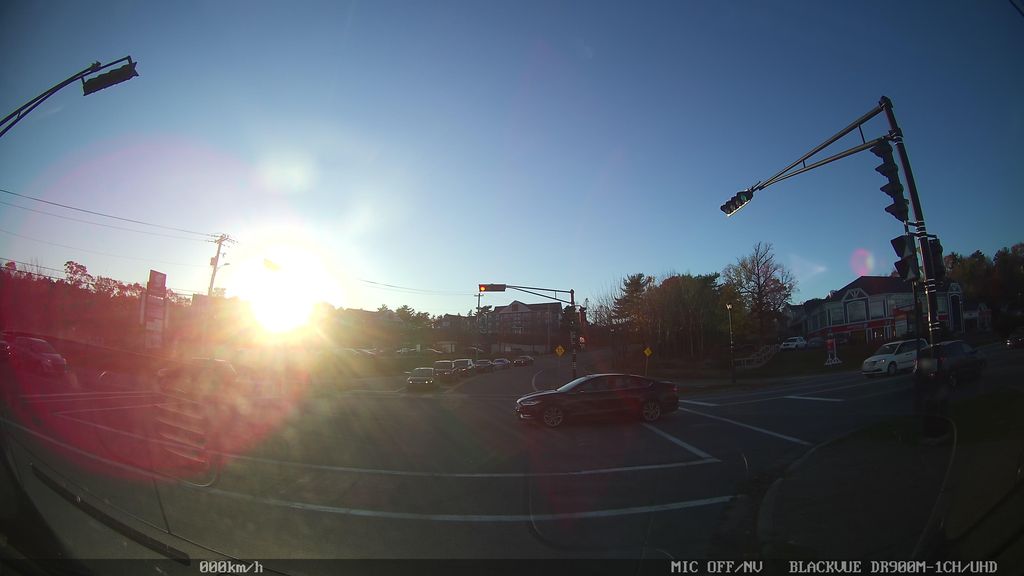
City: halifax